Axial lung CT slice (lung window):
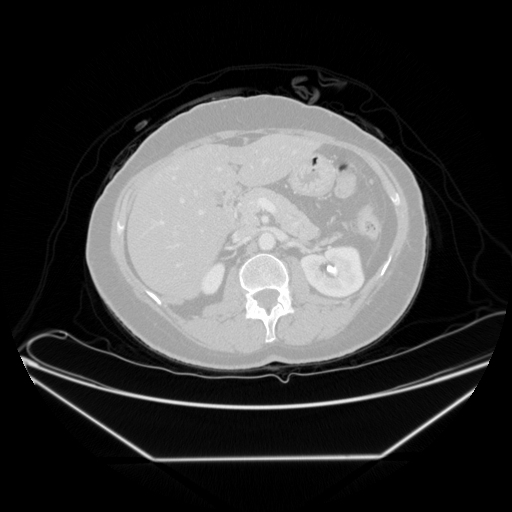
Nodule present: no